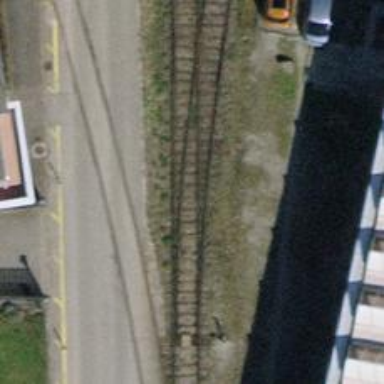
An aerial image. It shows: Railway switch.